The plot is a time-scale (wavelet) decomposition of a bearing vibration signal. Diagnose the bearing from this image, choosing from: normal, inner_race, outer_race, ball.
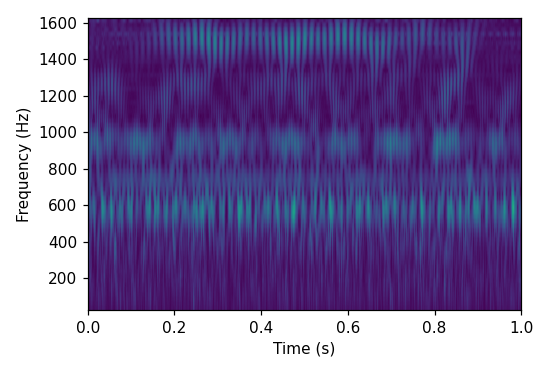
Answer: normal